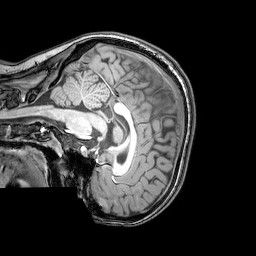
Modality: T1w
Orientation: sagittal
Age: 20
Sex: female
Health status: healthy
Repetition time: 0.081 s
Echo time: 0.037 s